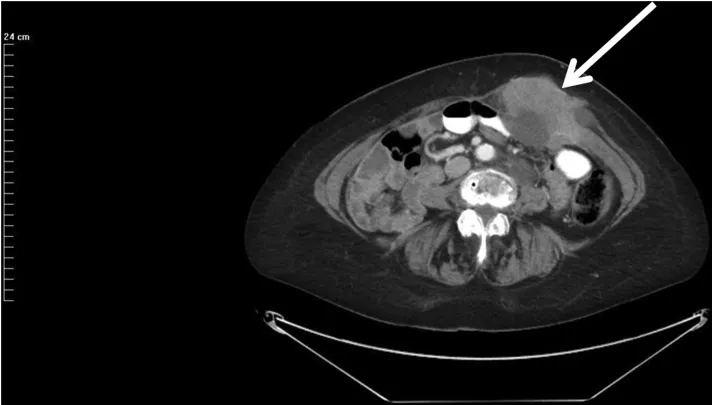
CT cut through the left mid-abdominal laparoscopy port site metastases. The entire thickness of the left rectus muscle appears to be infiltrated by serous ovarian cancer. The skin and subcutaneous tissue beneath the skin are not involved. The bowel directly beneath the mass does not appear to be invaded.
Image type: radiology (ct)